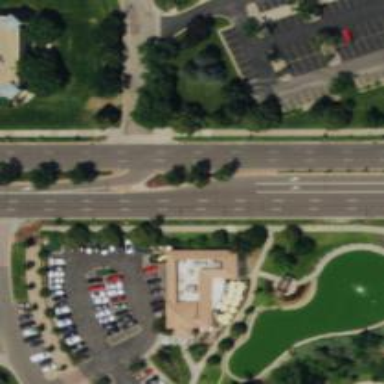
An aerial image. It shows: Asphalt road with secondary link designation.